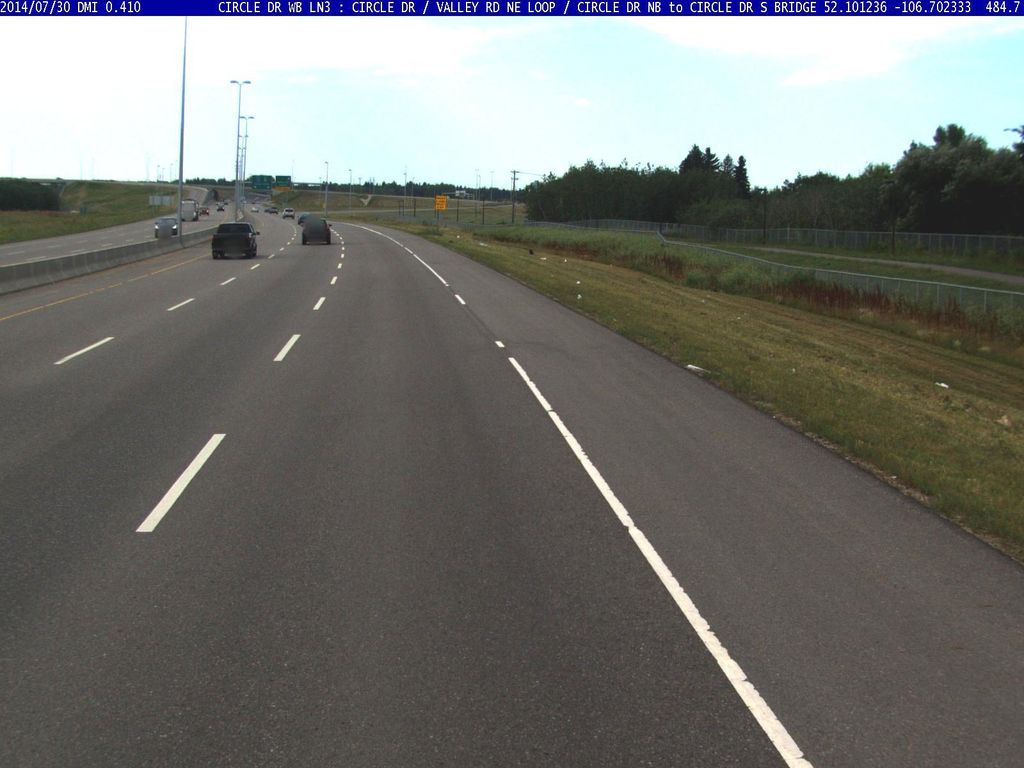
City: saskatoon